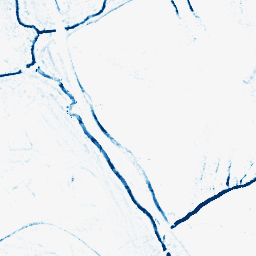
Category: morphological
Decomposition family: morphological_square
Decomposition parameters: operation: closing
size: 5
Upsampling method: bicubic_3x
Upsampling parameters: scale: 3
Upsampling scale: 3